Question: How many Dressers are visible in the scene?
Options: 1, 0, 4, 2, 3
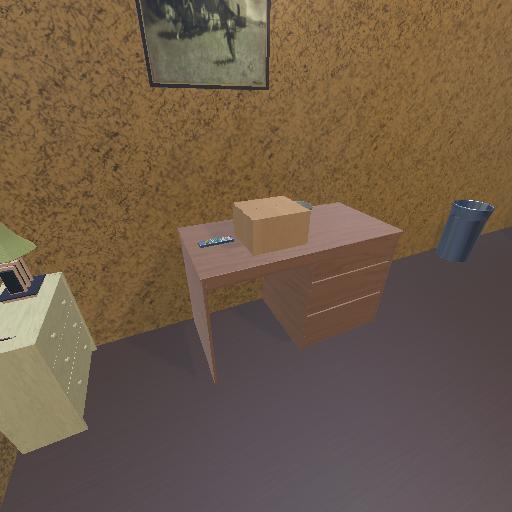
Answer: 1